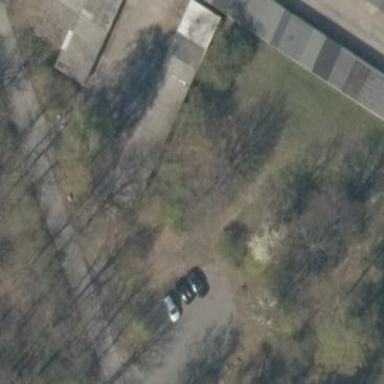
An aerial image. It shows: Group of garages.